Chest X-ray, PA view. Patient: 53 years old, sex F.
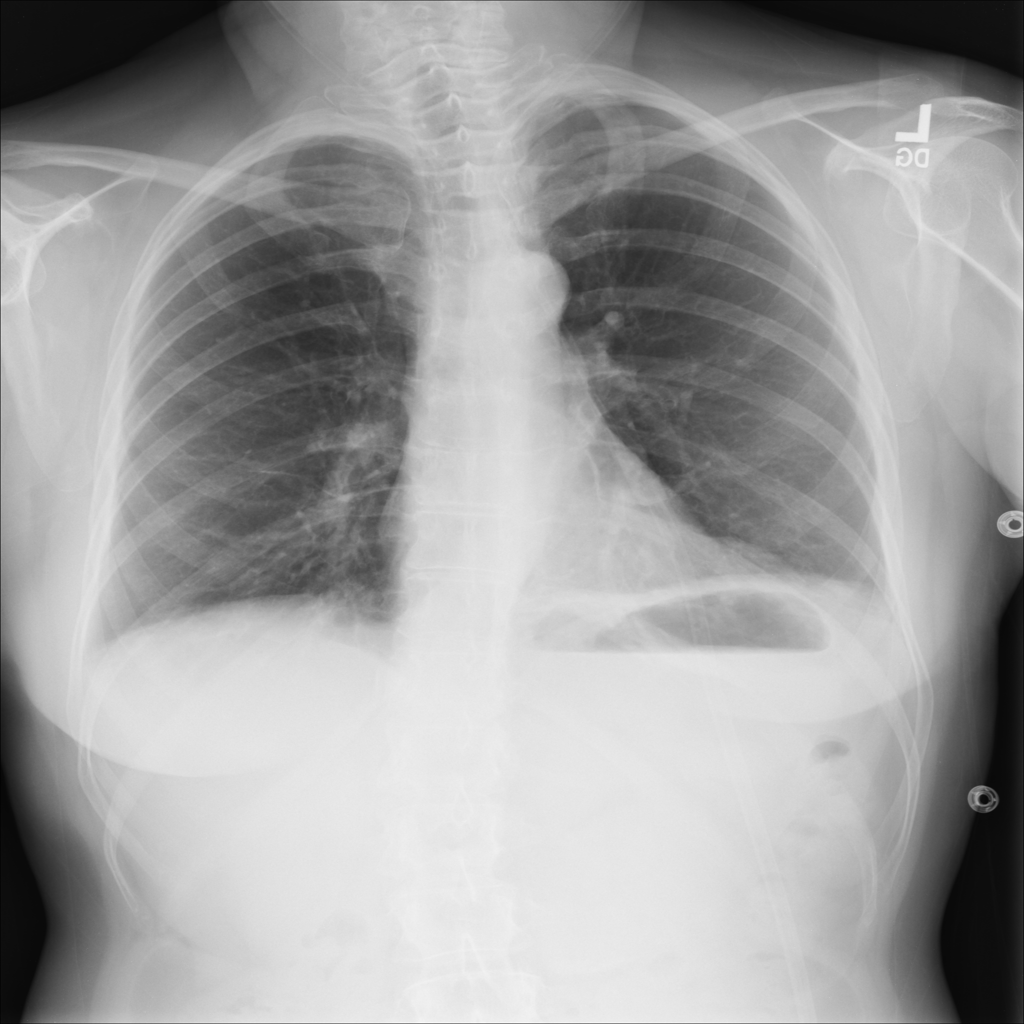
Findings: No Finding